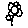
Label: flower